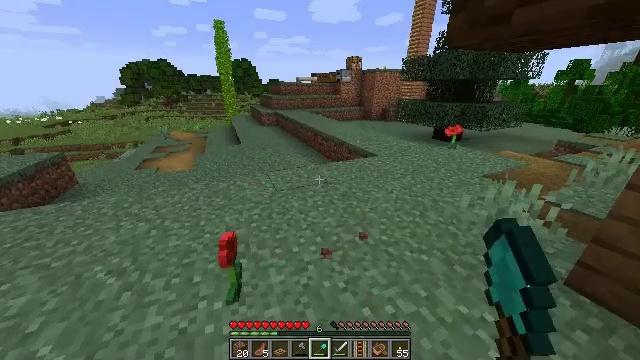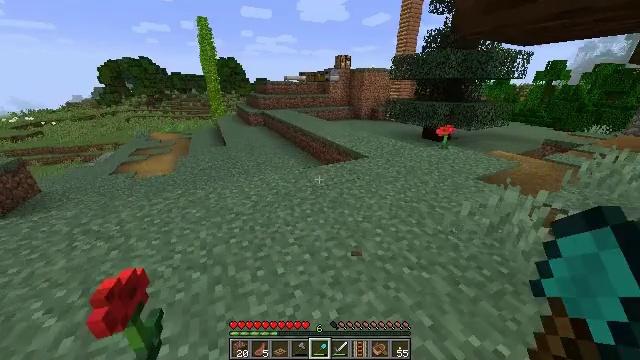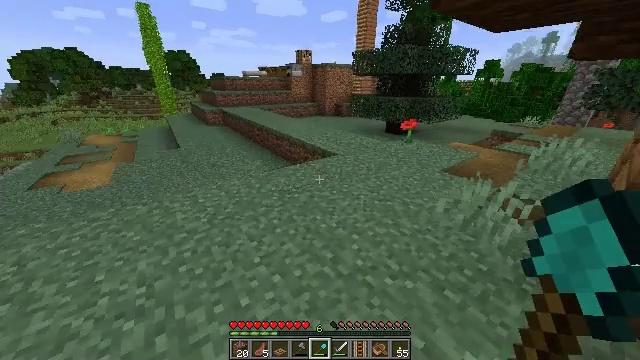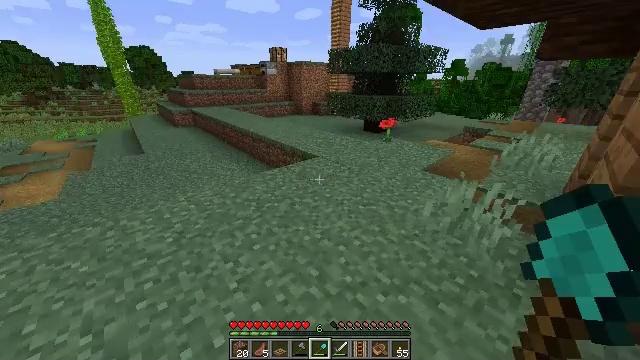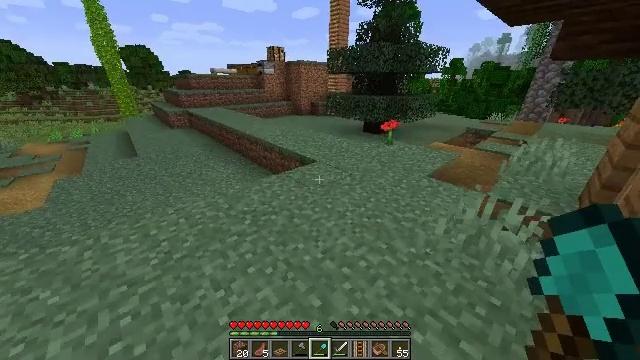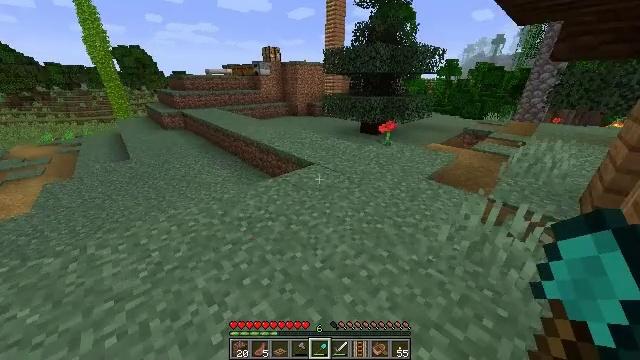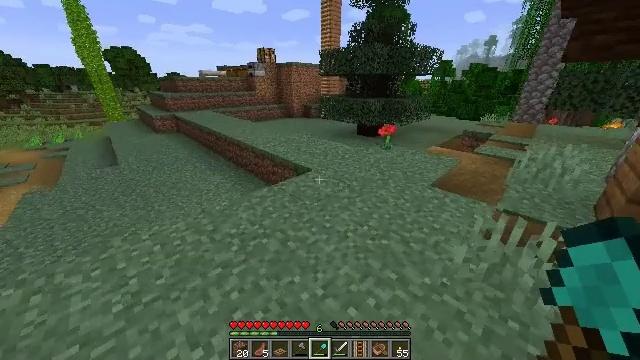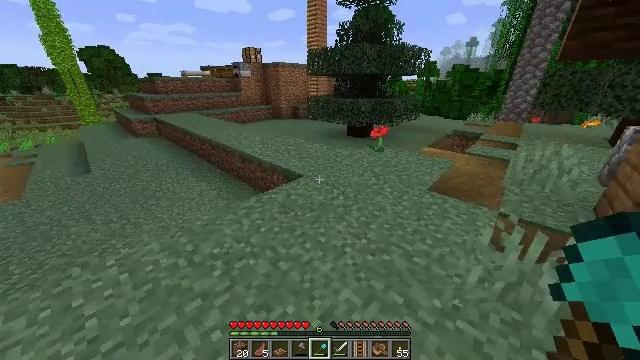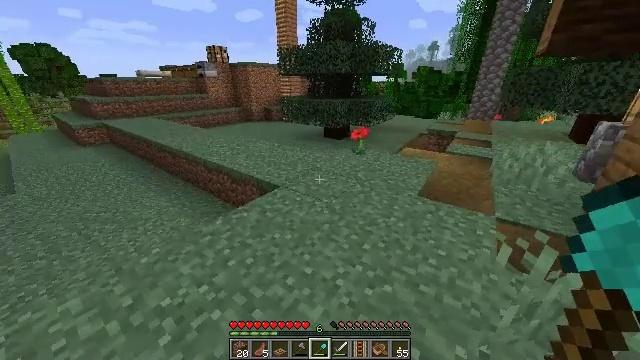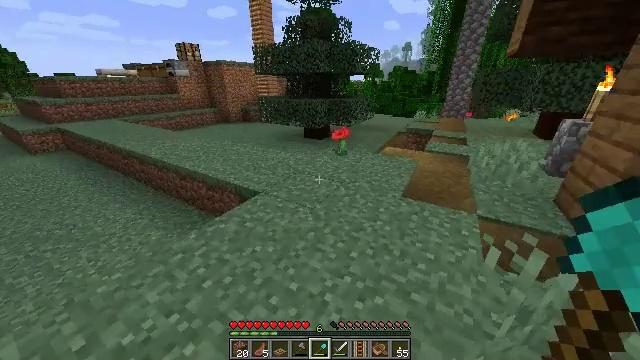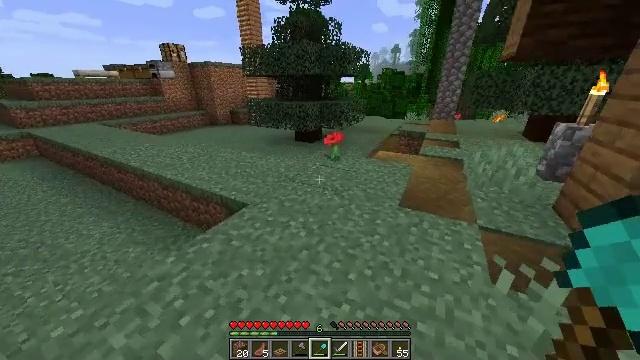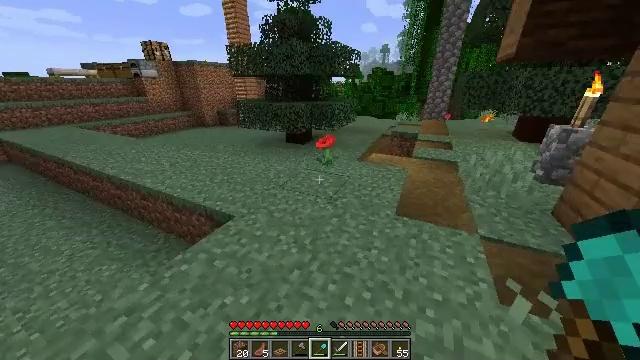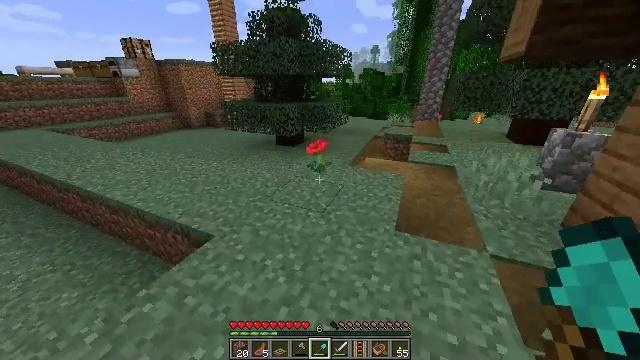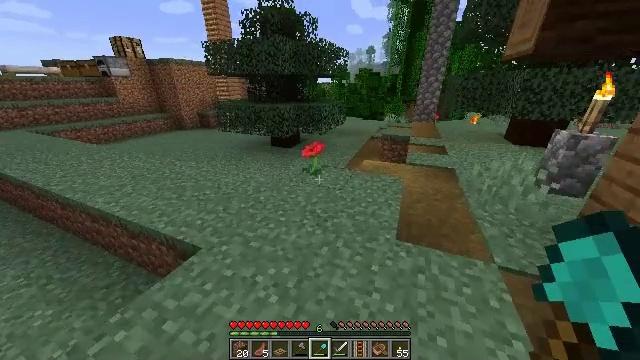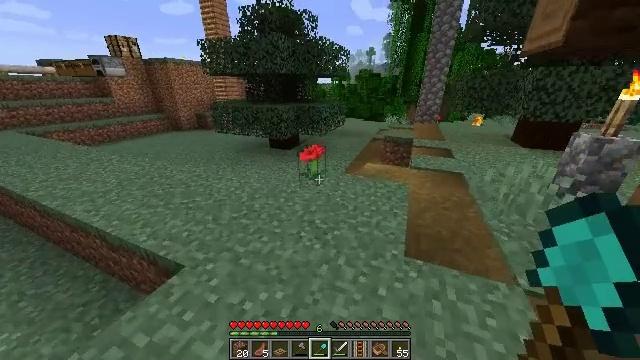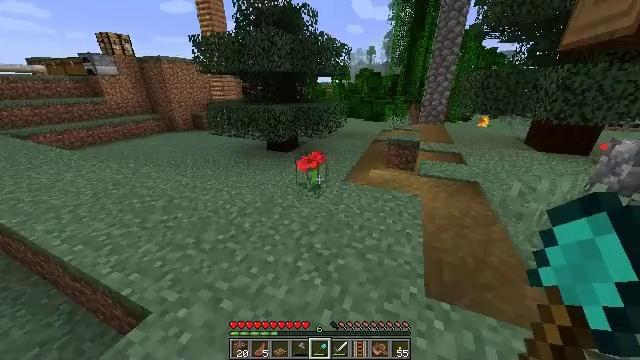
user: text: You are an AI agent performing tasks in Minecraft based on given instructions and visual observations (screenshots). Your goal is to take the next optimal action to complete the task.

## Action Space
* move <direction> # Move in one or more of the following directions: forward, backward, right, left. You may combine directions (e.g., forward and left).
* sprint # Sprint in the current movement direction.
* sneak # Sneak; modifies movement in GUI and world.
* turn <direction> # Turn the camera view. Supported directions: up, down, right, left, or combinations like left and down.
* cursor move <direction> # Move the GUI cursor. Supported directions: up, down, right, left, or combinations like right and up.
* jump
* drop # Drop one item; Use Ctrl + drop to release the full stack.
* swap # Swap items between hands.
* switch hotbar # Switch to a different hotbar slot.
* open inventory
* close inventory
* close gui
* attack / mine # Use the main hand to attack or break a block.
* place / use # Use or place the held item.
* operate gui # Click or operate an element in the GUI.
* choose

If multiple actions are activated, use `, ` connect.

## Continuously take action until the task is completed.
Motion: motion action
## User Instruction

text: Harvest the poppy flower.
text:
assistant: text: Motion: move forward, sprint, turn right
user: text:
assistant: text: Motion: move forward, turn right and down
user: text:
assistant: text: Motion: move forward, sprint, turn right
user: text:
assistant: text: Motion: move forward, sprint
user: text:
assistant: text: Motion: move forward, sprint
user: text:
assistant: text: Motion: move forward, sprint, turn right
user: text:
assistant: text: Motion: move forward, turn right
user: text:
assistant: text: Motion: move forward, turn right
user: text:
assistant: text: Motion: move forward, turn right
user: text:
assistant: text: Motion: move forward, turn right
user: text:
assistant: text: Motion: move forward, turn right
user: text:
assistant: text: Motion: move forward, turn right
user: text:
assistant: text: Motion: move forward, turn right
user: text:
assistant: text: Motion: move forward
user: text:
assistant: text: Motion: move forward
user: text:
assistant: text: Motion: move forward
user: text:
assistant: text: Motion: move forward
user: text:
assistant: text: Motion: move forward, attack / mine
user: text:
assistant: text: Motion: move forward, attack / mine
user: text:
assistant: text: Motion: move forward, attack / mine
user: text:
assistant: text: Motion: move forward, turn down
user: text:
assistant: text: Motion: move forward, turn right
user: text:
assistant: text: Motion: move forward, sprint, turn right and down
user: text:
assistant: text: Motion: move forward, sprint, turn right and down
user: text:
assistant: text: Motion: move forward, sprint, turn right
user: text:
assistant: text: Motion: move forward
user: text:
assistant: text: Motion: move forward
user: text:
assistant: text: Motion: move forward
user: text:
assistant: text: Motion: move forward
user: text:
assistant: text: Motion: move forward